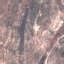
Label: HerbaceousVegetation